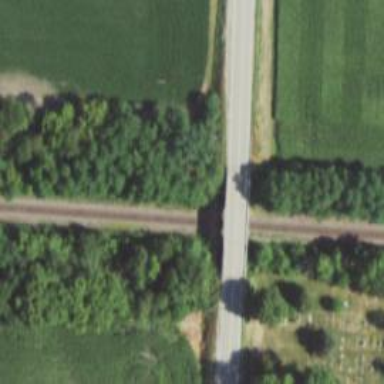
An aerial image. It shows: Viaduct bridge over tertiary road.